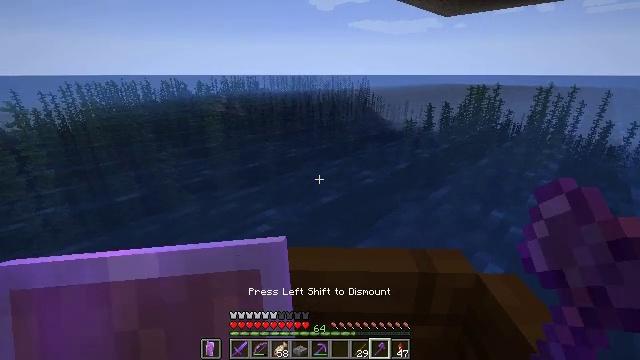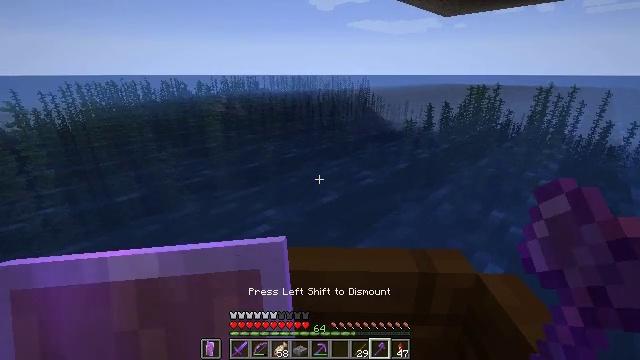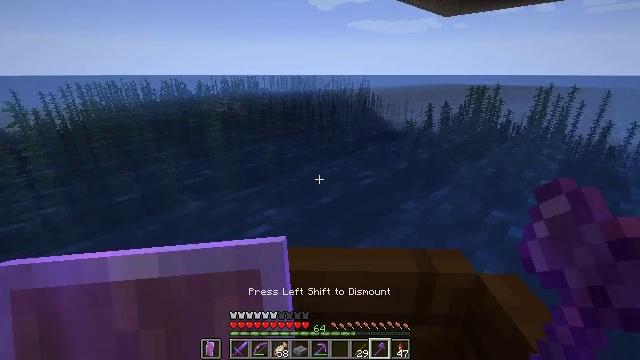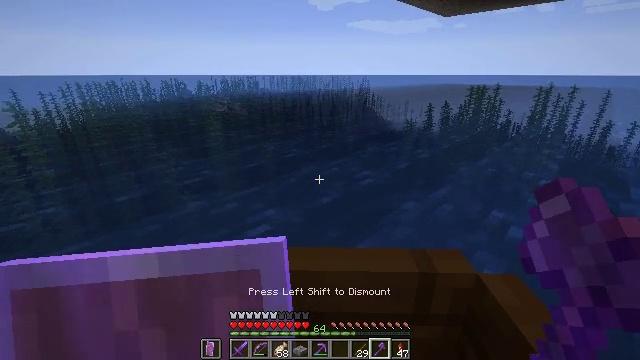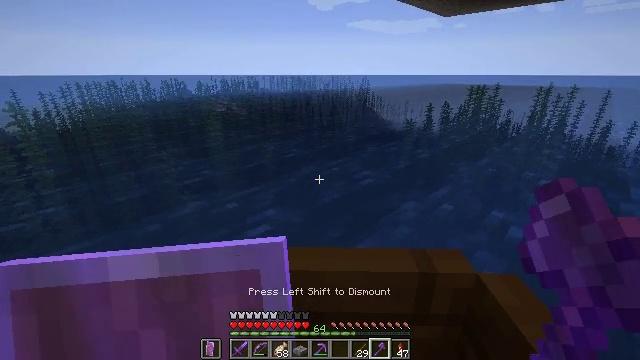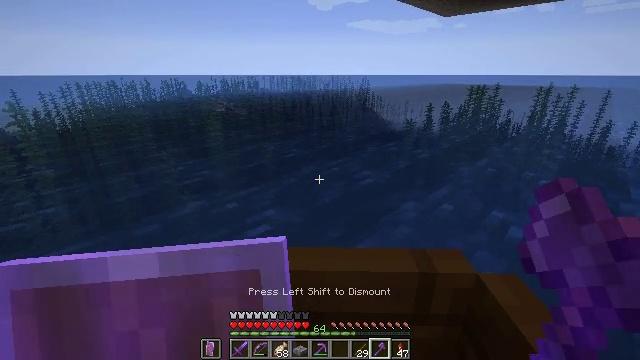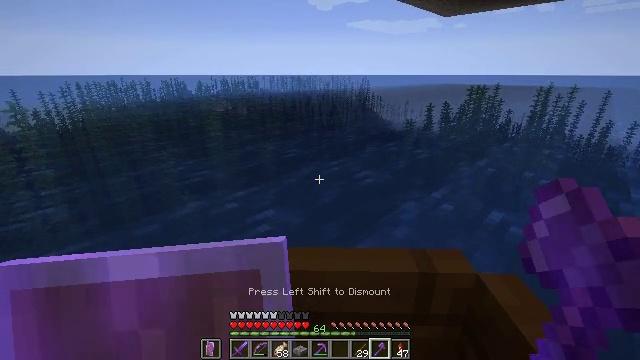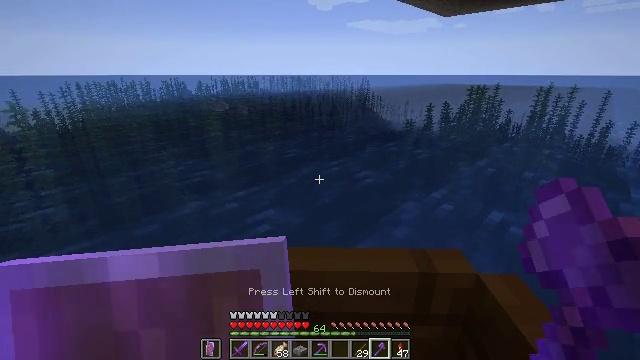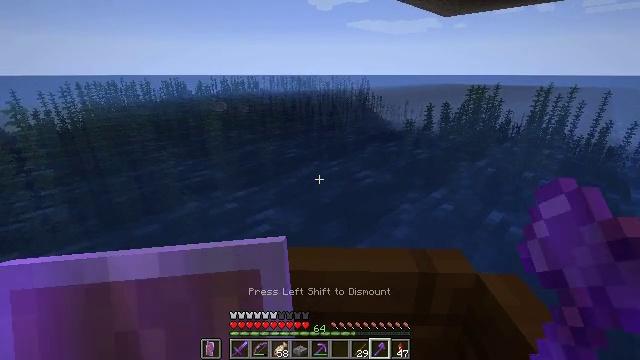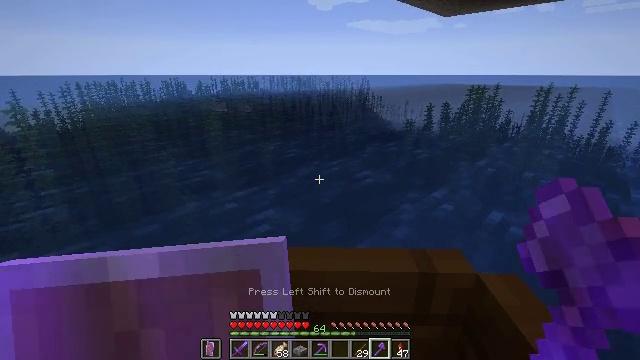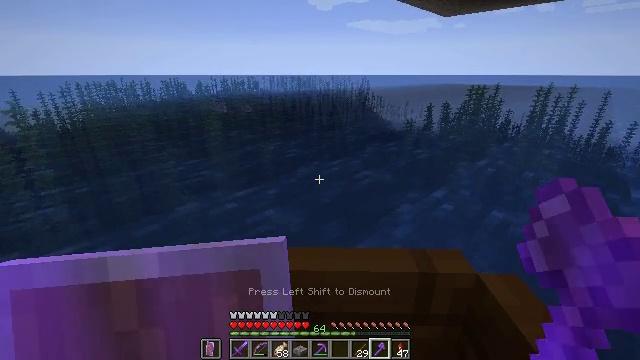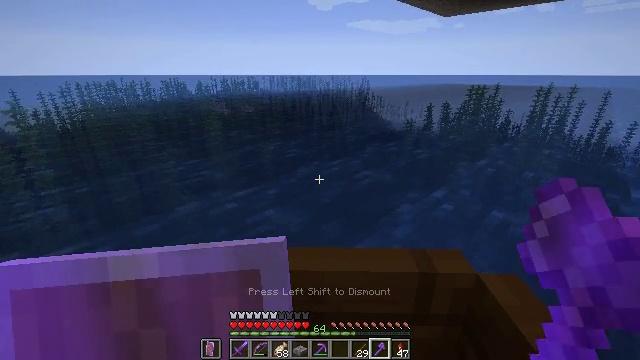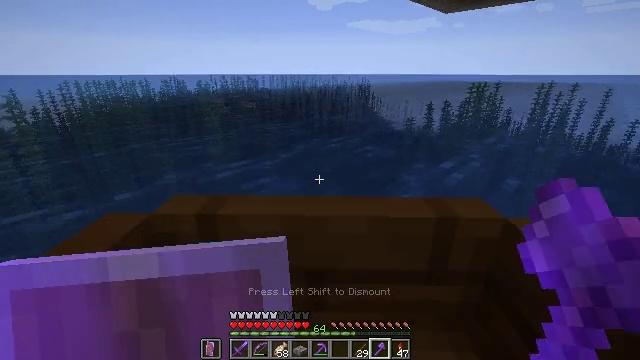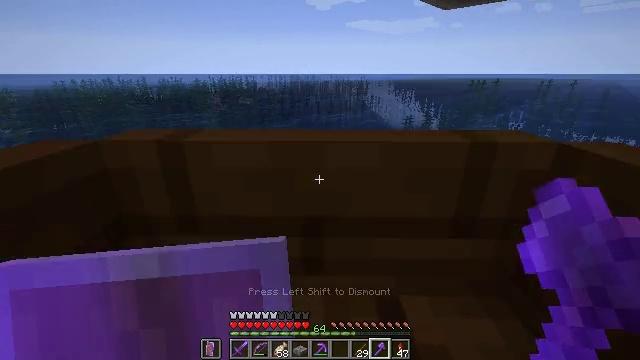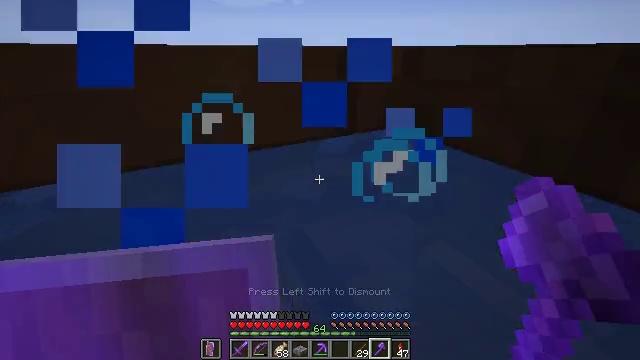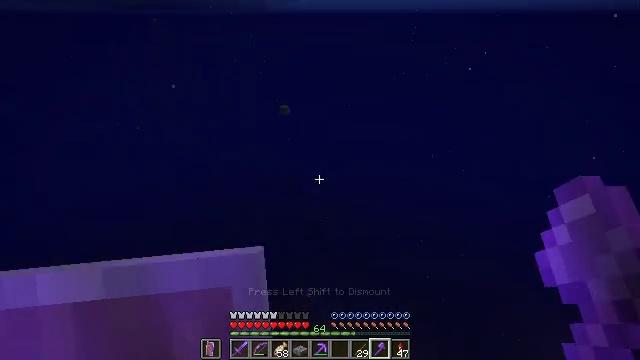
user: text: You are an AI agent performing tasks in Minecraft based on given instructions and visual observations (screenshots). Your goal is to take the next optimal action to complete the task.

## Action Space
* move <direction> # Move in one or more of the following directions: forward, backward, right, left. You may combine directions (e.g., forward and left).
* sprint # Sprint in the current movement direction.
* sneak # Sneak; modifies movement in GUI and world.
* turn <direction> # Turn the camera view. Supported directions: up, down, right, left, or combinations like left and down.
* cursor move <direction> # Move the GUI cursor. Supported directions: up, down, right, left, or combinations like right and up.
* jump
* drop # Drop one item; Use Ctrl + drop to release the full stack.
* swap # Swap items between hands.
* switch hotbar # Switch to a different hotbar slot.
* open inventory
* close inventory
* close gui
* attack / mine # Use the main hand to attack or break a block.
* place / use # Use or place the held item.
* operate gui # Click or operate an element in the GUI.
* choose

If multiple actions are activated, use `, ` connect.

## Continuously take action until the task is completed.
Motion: motion action
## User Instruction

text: Left click on the blast furnace to break it.
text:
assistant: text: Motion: no_op
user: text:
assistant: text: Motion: no_op
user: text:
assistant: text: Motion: no_op
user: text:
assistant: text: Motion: no_op
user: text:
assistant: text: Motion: no_op
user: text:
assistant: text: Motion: no_op
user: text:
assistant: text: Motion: no_op
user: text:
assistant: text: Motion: no_op
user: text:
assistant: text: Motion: no_op
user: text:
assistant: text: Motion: no_op
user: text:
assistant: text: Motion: sneak
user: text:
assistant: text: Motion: sneak
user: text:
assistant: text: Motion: sneak
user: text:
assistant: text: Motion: turn right and down
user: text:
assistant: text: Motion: turn right and down
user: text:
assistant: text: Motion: turn right
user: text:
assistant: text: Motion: no_op
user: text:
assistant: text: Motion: no_op
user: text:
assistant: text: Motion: no_op
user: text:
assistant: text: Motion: no_op
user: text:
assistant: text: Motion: no_op
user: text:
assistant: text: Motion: no_op
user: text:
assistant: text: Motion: no_op
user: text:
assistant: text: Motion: no_op
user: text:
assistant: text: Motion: move forward
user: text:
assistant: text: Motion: move forward
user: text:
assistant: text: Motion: move forward
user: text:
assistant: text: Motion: move forward, jump
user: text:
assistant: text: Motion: move forward, jump
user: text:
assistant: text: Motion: move forward, jump